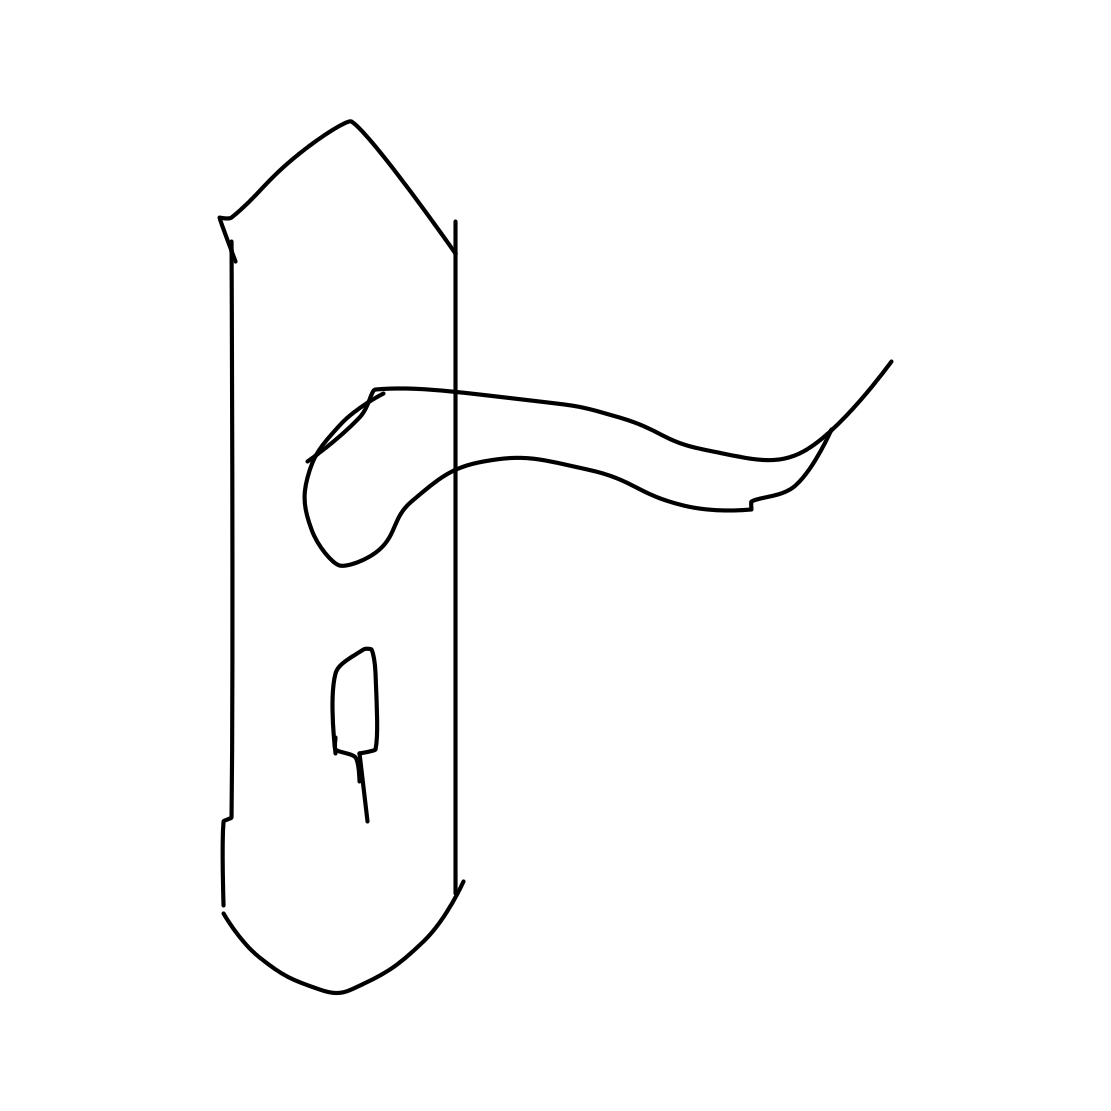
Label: door handle